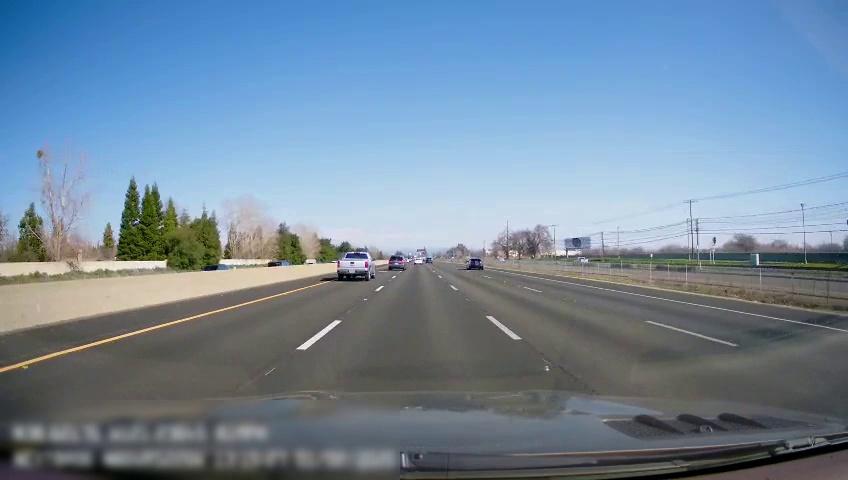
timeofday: Day
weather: Sunny
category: Drivable Space
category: Vehicles | SUV
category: Vehicles | Truck
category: Vehicles | Car
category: Lanes | Current Lane
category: Lanes | Current Lane
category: Lanes | Current Lane
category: Lanes | Alternate Lane
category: Lanes | Alternate Lane
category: Lanes | Alternate Lane